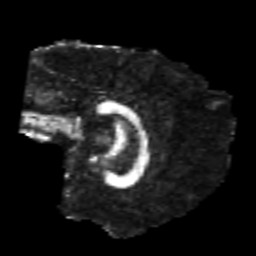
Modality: FA
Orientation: sagittal
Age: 23
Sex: male
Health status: healthy
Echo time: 0.074 s